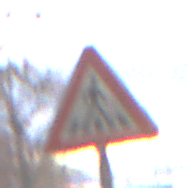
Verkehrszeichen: FussgaengerueberwegLinks
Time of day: MorningAfternoon
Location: Roofed (Urban)
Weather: PartlyCloudy
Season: NotSpecified
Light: Natural